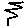
Label: zigzag